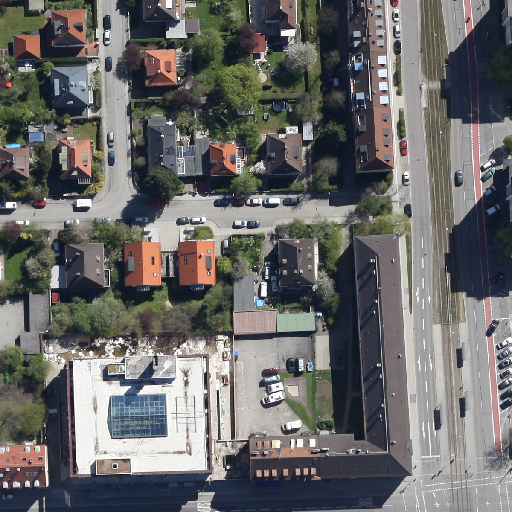
Referring expression: impervious surface